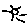
Label: sun